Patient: sex M, age 73
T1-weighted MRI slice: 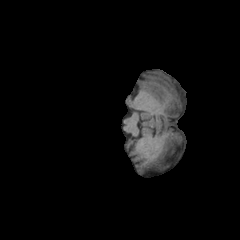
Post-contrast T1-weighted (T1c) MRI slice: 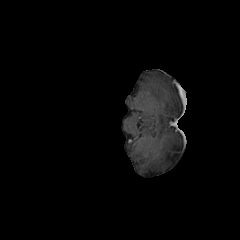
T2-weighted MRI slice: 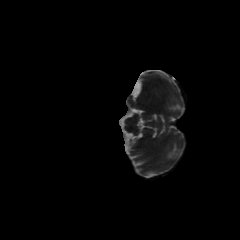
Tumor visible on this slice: no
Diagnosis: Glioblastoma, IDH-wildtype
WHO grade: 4